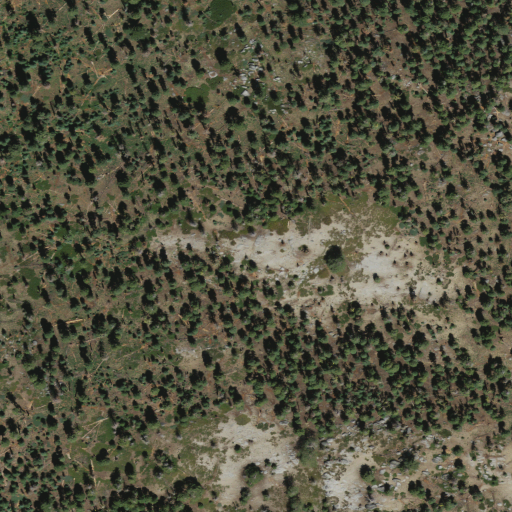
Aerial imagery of plain(s) in California named Coursegrass meadow containing grassland and evergreen forest